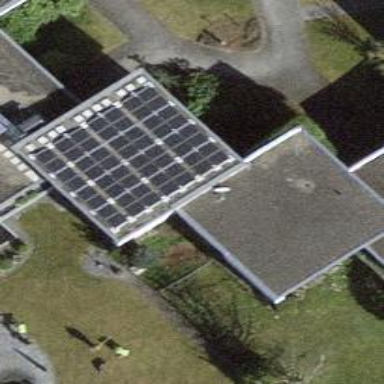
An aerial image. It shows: Solar power generator.